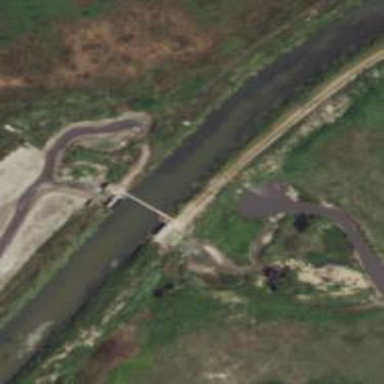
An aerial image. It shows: Weir along the waterway.